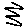
Label: zigzag